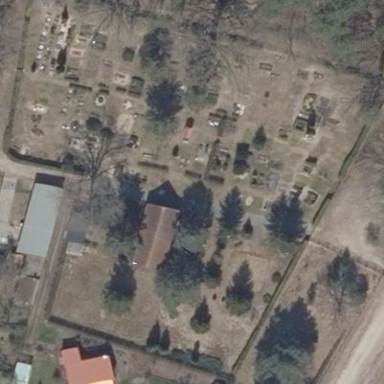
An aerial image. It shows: Grave yard.